Question: I found the following picture <URL>

So, I want to know how JavaScript comment (//) checks for XHTML support?
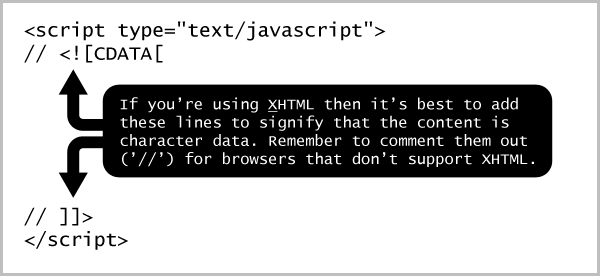
Answer: They don't.
When the browser is parsing in HTML mode, the CDATA markers are treated as part of the script and passed to the JS engine. The comments therefore comment out the CDATA markers as they are invalid JavaScript. This stops the script from erroring.
In XML mode, the CDATA markers are treated as markup and are parsed before the result is passed to the JS engine. The comments therefore comment out empty lines and have no practical effect.
---
The '//' are not for browsers that do not XHTML but are for browsers that have been instructed to treat the XHTML as HTML.
Generally speaking, you should simply not use XHTML. It provides many complications (especially if you are trying to write HTML-Compatible XHTML) and few benefits (which most developers don't benefit from anyway).